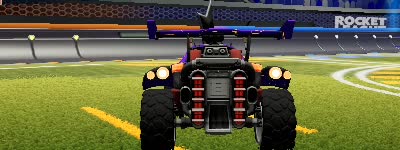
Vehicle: octane